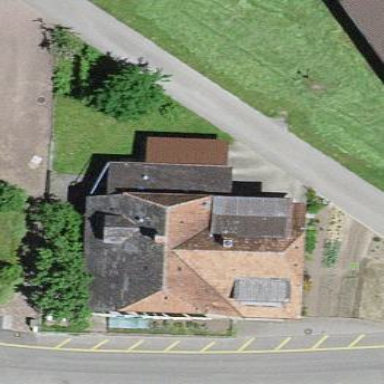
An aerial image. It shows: Residential building.